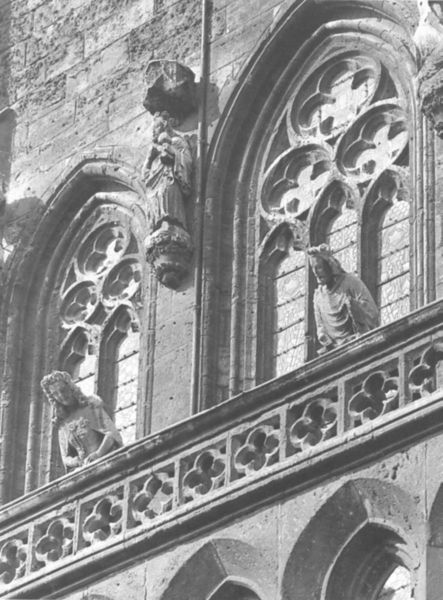
Titel: Empore Kaiser Karls IV. und seiner Gemahlin
Standort: Mühlhausen, Marienkirche (EU - F - Lothringen)
Schlagwörter: mann, fenster, frau, glas, stein, kirche, gewänder, gotik, skulptur, balkon, fassade, mauer, plastik, foto, balustrade, schwarzweiß, spitzbogen, maßwerk, herabschauen